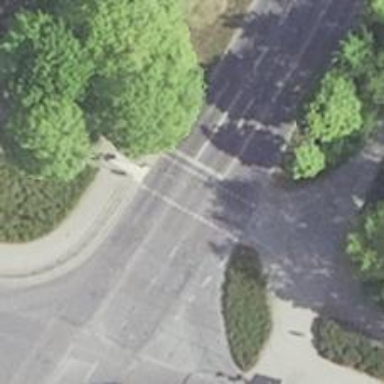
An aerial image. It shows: Crossing with traffic signals.